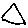
Label: triangle